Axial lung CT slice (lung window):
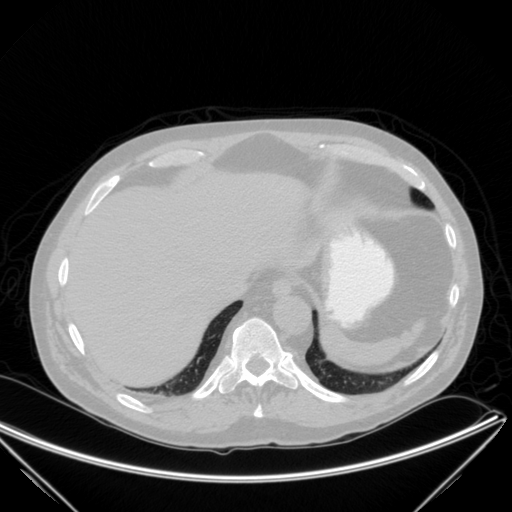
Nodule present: no